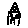
Label: house